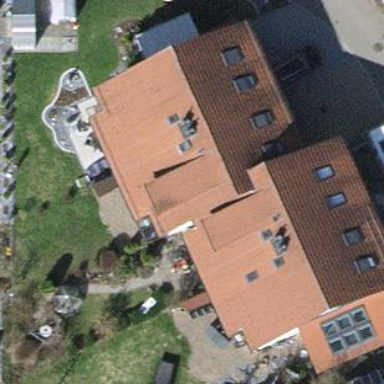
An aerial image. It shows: Terrace building.